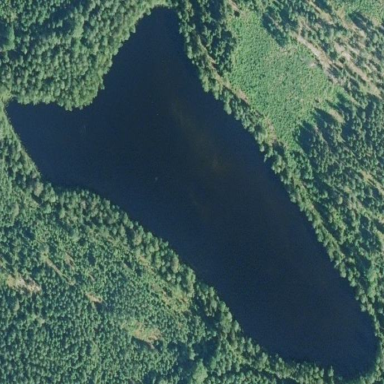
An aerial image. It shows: Serene view of water in the natural setting.